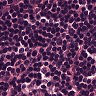
Metastatic tissue present: no